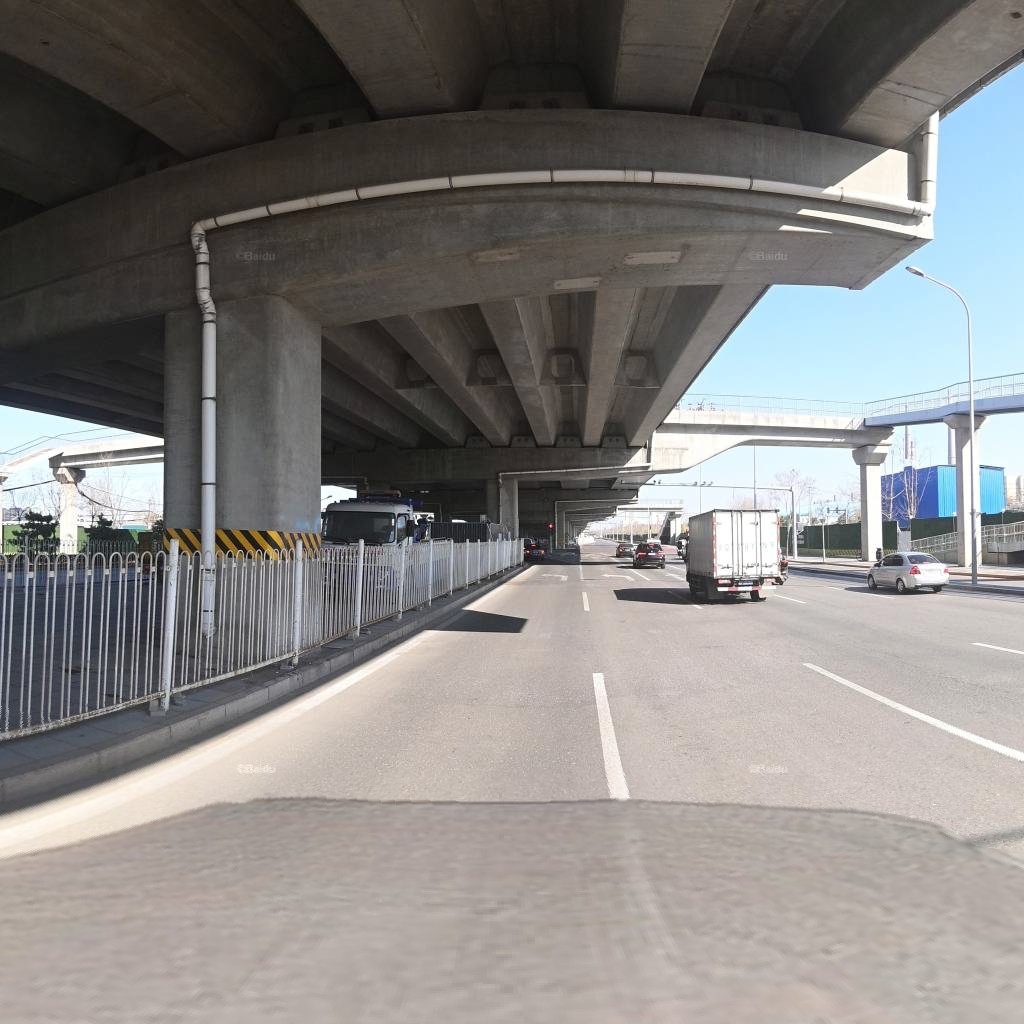
Region: Chaoyang
Road damage annotations: longitudinal crack, longitudinal crack